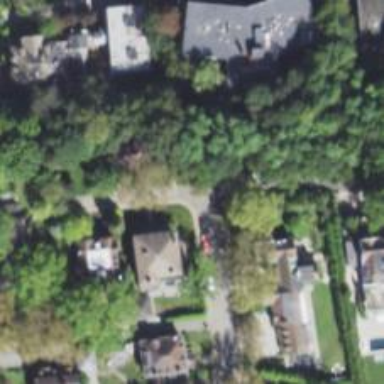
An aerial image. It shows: Residential road with sidewalk on the left.